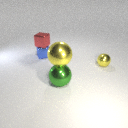
small blue metal cube behind small yellow metal sphere